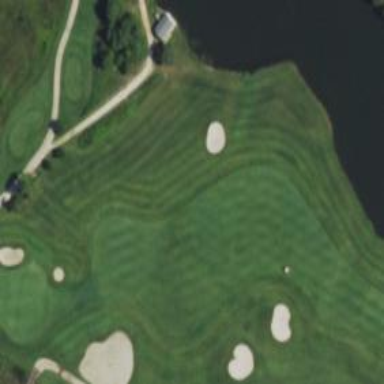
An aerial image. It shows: View of golf hole.